Question: I'm currently working on a project that involves a significant amount of hooking and is designed to operate as an overlay for an interactive product in the same way the '<URL>' does.
The hooking part is actually complete. We have an 'invisible' WPF application that performs DLL injection, hooks DirectX, renders itself to a texture and then renders that texture on the application being hooked.

The difficulty we're having is the latter part; getting input information intended for the overlay. As you can see in the diagram, the trivial example is a button being pushed. What I would like to do, is actually capture input messages (WM_x) to the DirectX application and then let the WPF application decide which messages are relevant to the overlay and which aren't.
I have managed to hook the 'WNDPROC' of the DirectX application by using...
'''
IntPtr _oldWindProc = GetWindowLong(MainWindowHandle, Win32Helper.GWL_WNDPROC);
WndProcDelegate _myProc = new Win32Helper.WndProc(WndProc);
SetWindowLong(MainWindowHandle, Win32Helper.GWL_WNDPROC, _myProc );
'''
...and this seems to work well. At this point I can pass all WM_x messages back to the WPF application. But that's where I am stuck. I have tried 'PostMessage' and Spy++ shows the WPF window receiving the messages (and in fact setting a hook inside the WPF window reveals the same) but this doesn't seem to work as intended. So, what am I missing? Are there certain Windows messages I should be responding to? I naively assumed it'd be as simple as having the WPF application receive a "WM_LBUTTONDOWN" at the correct location and the button would depress.
Any guidance would be greatly appreciated.
UPDATE: I might have glossed over the actual problem a bit. I want to redirect the messages to the WPF as if that was their intended destination. I have already hooked the messages and blocked them from going to the DirectX application. The question is how I can pass them on to the WPF application seamlessly.
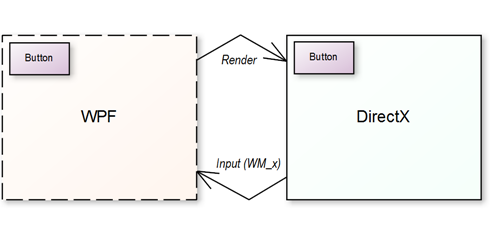
Answer: There were too many edge reasons why this wouldn't work as intended so I resorted to manually patching the specific events that I wanted (mouse events, basically).